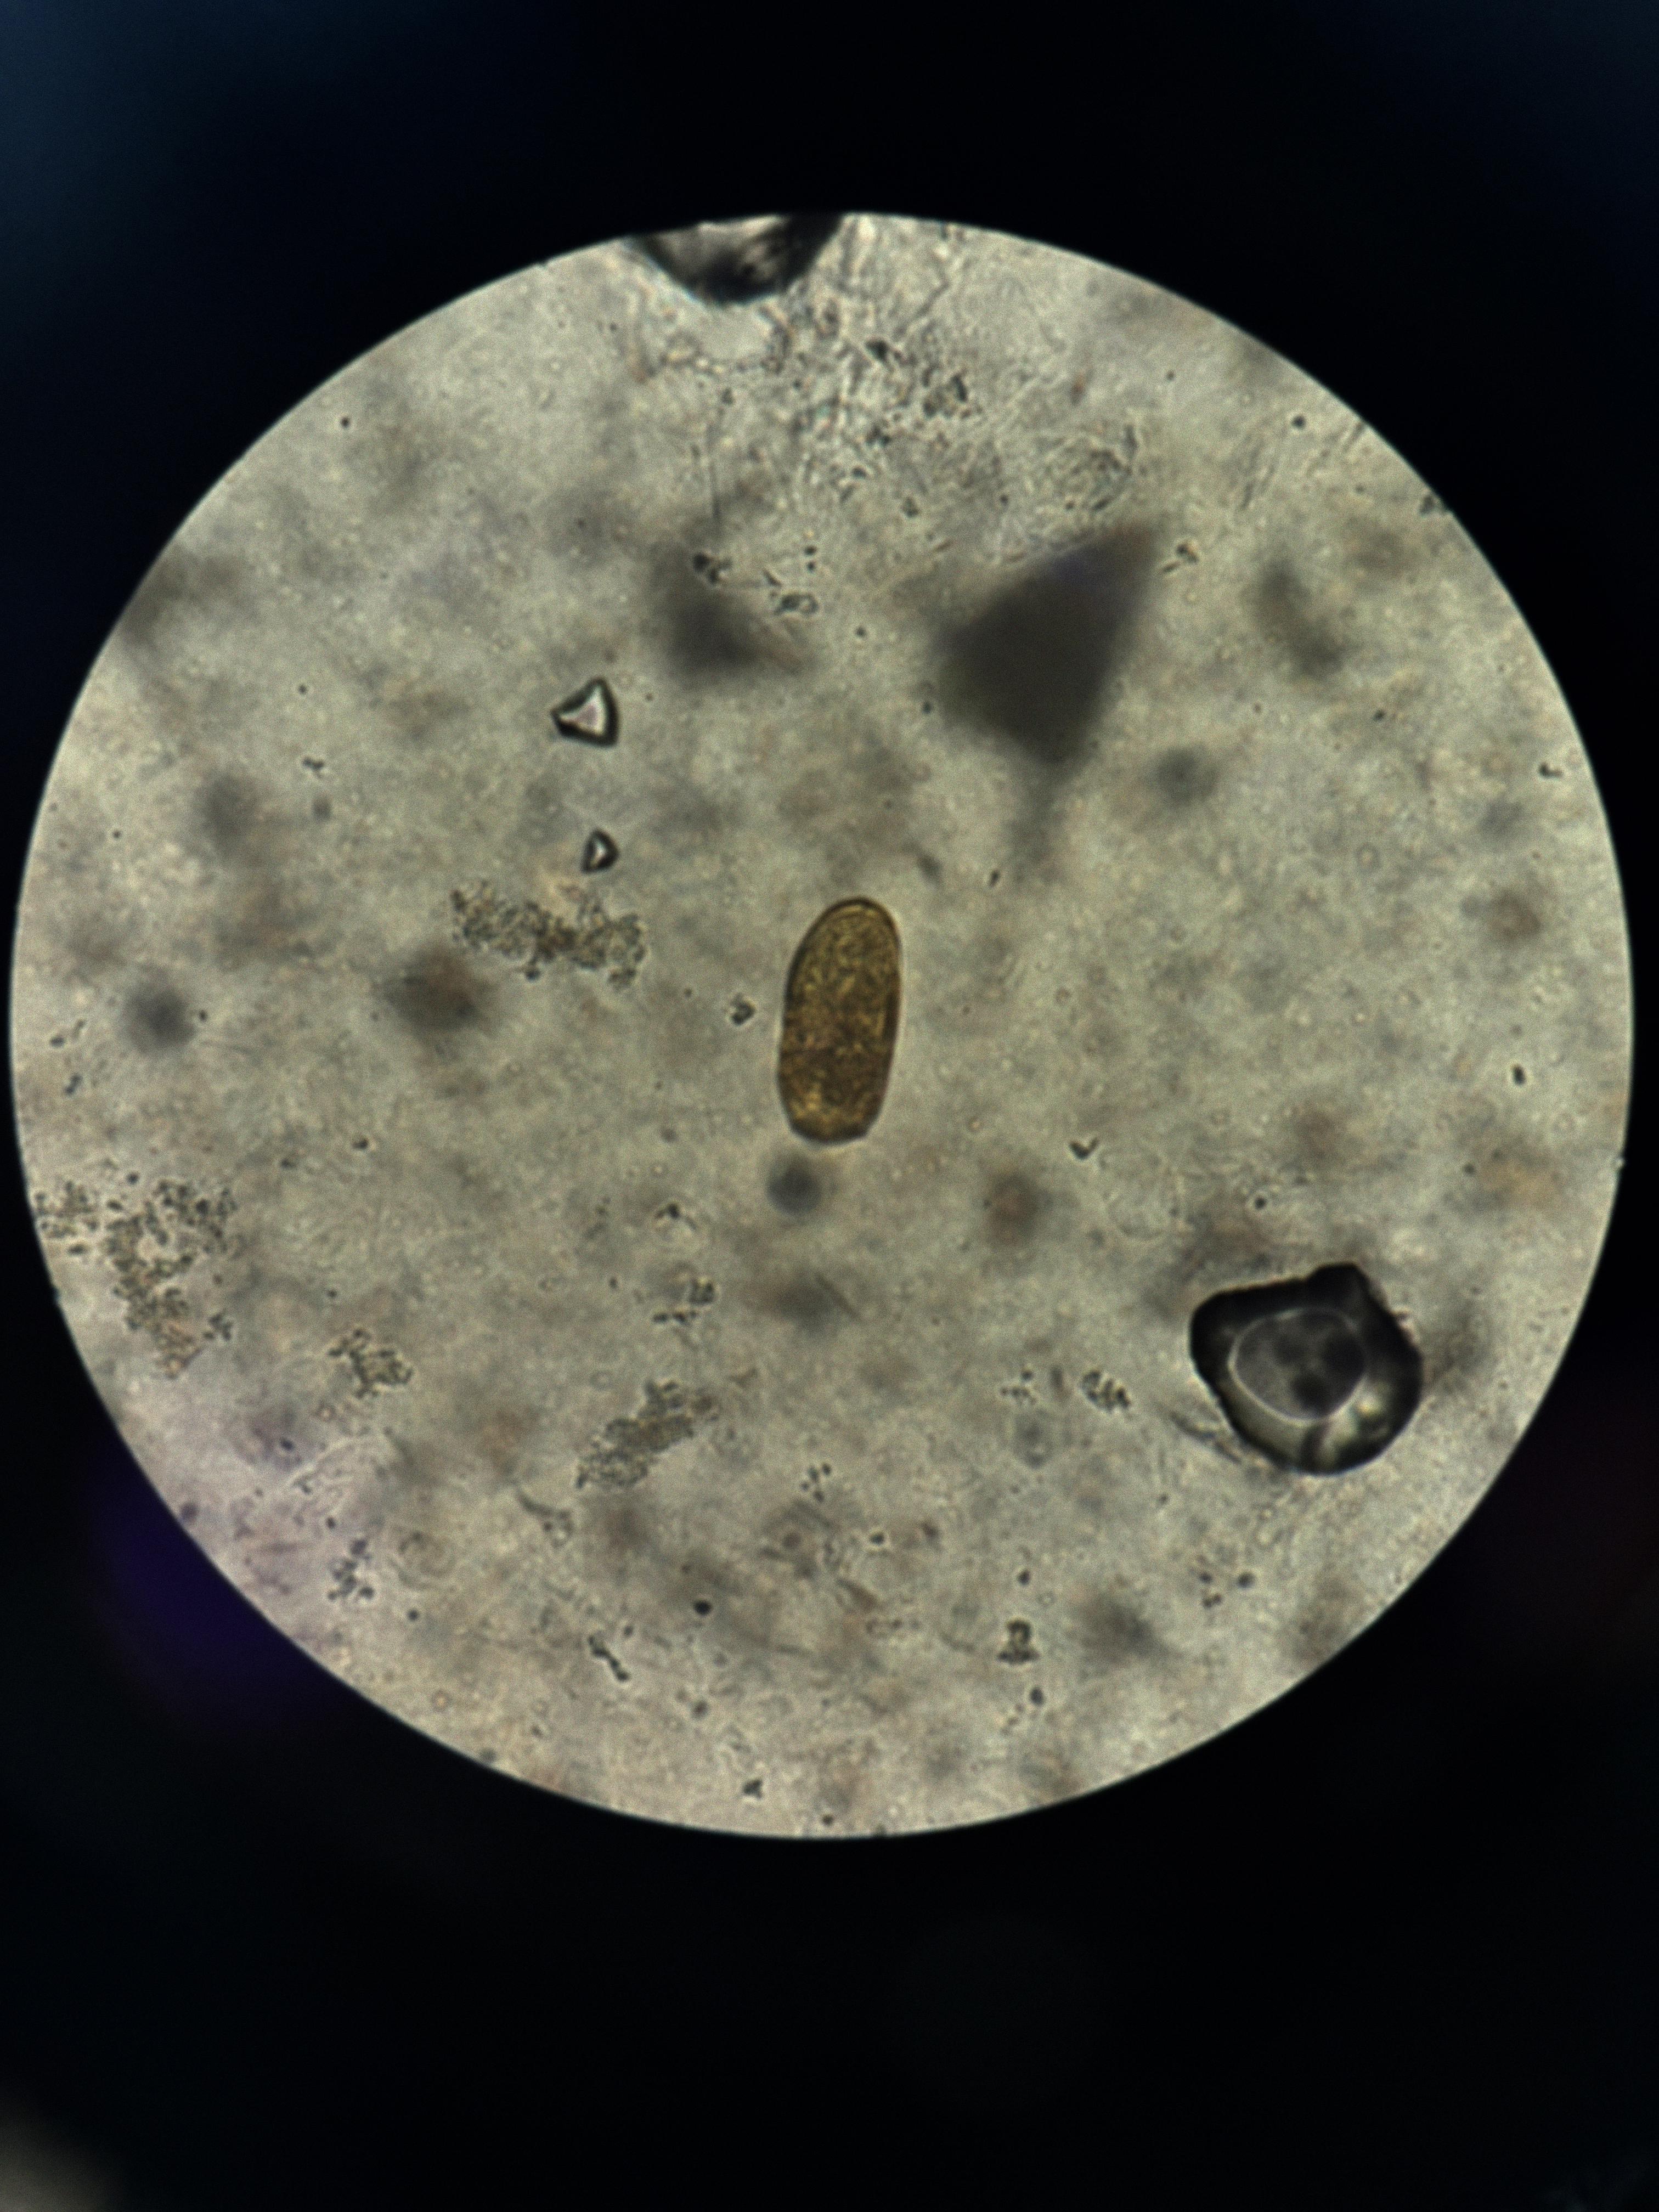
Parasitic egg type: Paragonimus spp